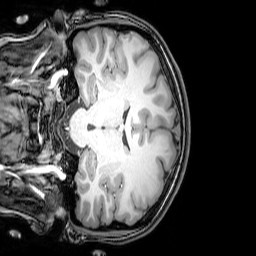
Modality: T1w
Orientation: coronal
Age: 21
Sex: female
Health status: healthy
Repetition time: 0.081 s
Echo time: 0.037 s